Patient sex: M
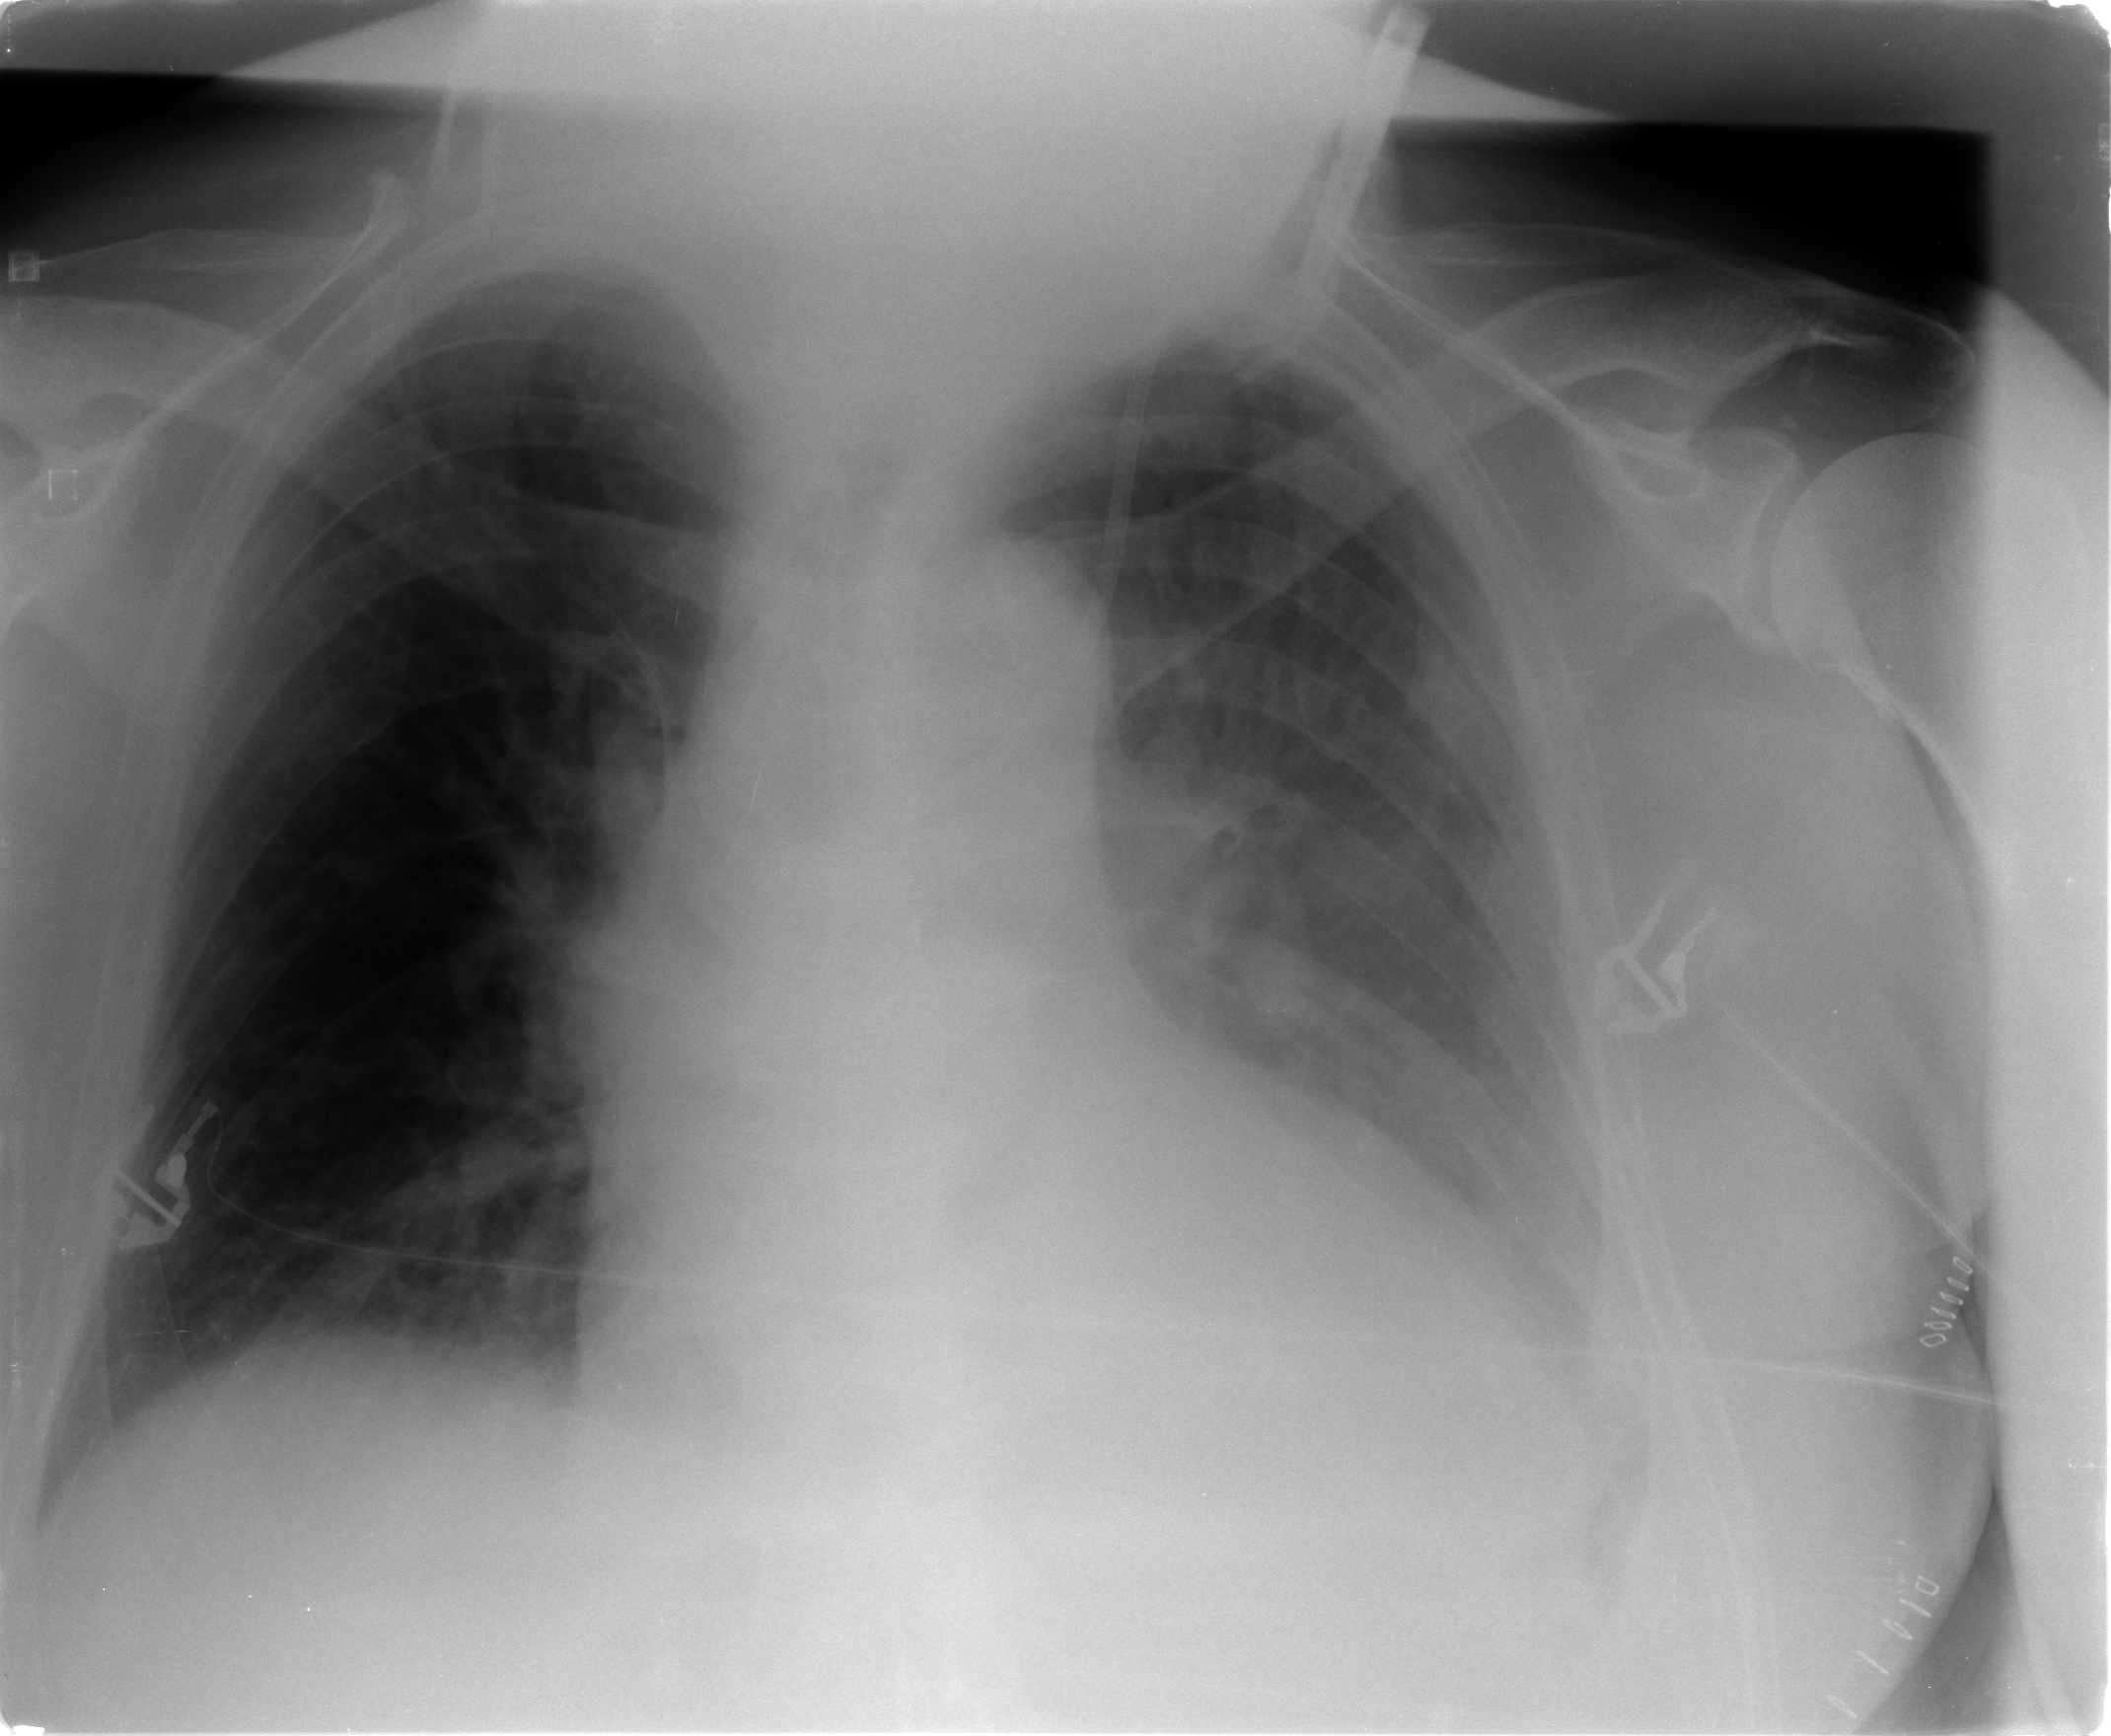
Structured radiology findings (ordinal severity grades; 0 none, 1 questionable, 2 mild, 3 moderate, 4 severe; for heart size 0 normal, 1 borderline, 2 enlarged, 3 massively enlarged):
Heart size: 2
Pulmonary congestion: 2
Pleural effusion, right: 0
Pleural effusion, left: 2
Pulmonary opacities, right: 1
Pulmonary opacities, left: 2
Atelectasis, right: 1
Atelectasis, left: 2